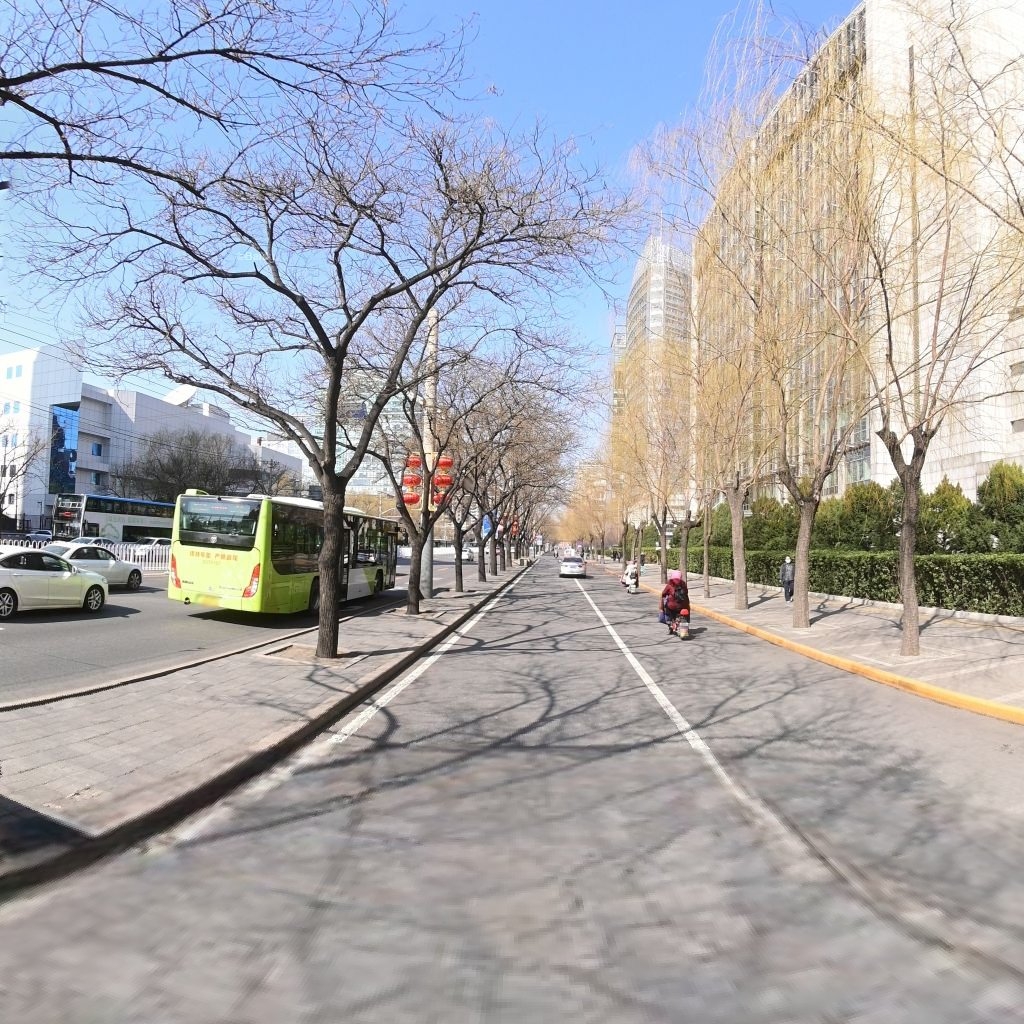
Region: Chaoyang
Road damage annotations: transverse crack